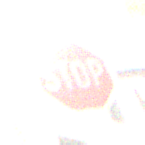
Verkehrszeichen: Stop
Umgebung: Outdoor, Urban
Tageszeit: MorningAfternoon
Wetter: PartlyCloudy
Licht: Natural
Jahreszeit: NotSpecified
Kontrast: HighContrast